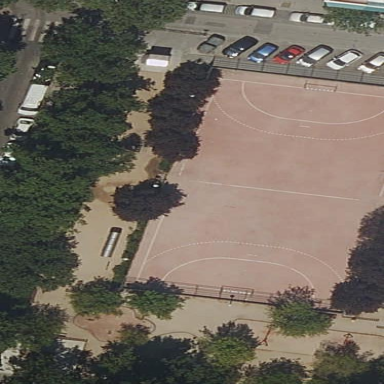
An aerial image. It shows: Futsal pitch for leisure land activities.